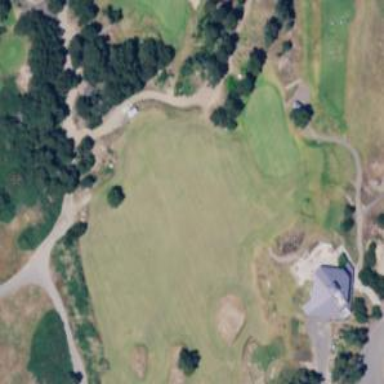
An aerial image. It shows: Green golf area with grass land use.